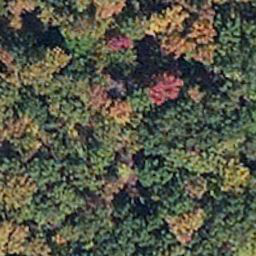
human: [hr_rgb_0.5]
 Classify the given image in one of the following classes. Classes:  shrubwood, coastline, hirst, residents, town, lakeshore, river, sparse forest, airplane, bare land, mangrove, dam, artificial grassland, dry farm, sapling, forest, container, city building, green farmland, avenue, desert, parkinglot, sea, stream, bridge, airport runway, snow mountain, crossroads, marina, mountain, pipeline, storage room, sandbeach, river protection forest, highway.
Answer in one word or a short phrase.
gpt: mangrove